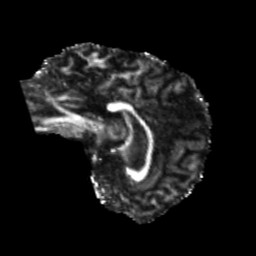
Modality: FA
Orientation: sagittal
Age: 27
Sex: female
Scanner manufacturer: siemens
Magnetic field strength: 3 T
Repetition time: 5.25 s
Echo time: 0.08 s